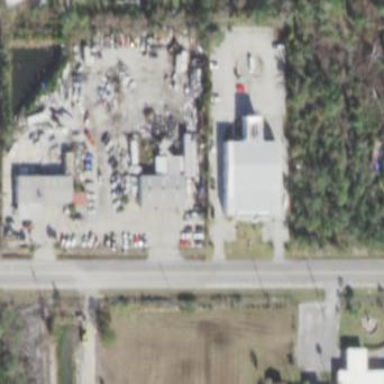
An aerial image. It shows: Scrap yard situated in industrial area.